Interaction volume radius: 10 \u00c5
Interaction volume height: 50 \u00c5
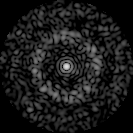
Disorder parameter: 0.842